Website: slack
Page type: newsletter-management
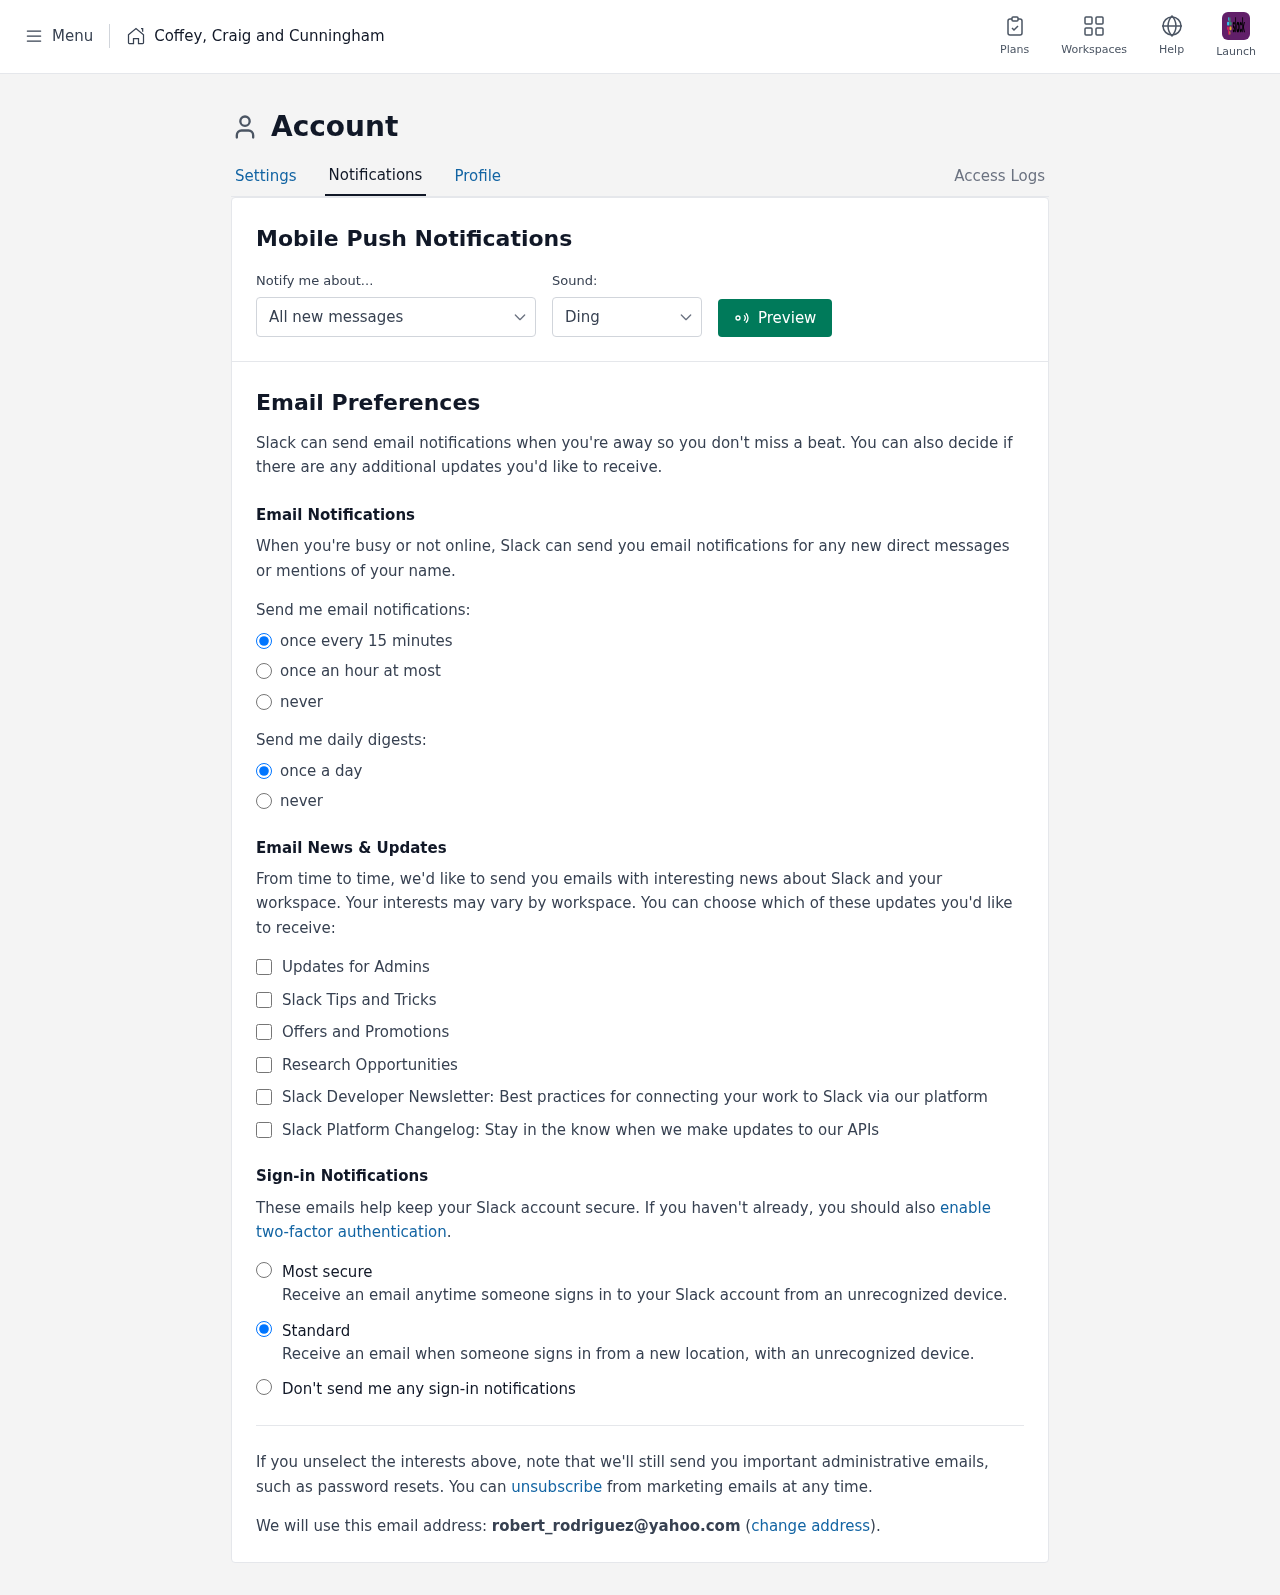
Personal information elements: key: PII_COMPANY
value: Coffey, Craig and Cunningham
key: PII_EMAIL
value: robert_rodriguez@yahoo.com